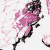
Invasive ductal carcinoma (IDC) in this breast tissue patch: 0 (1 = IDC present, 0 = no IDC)